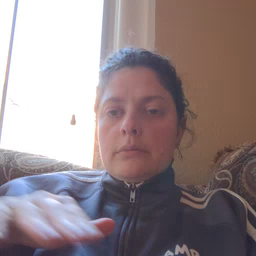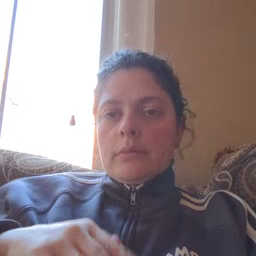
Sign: ear